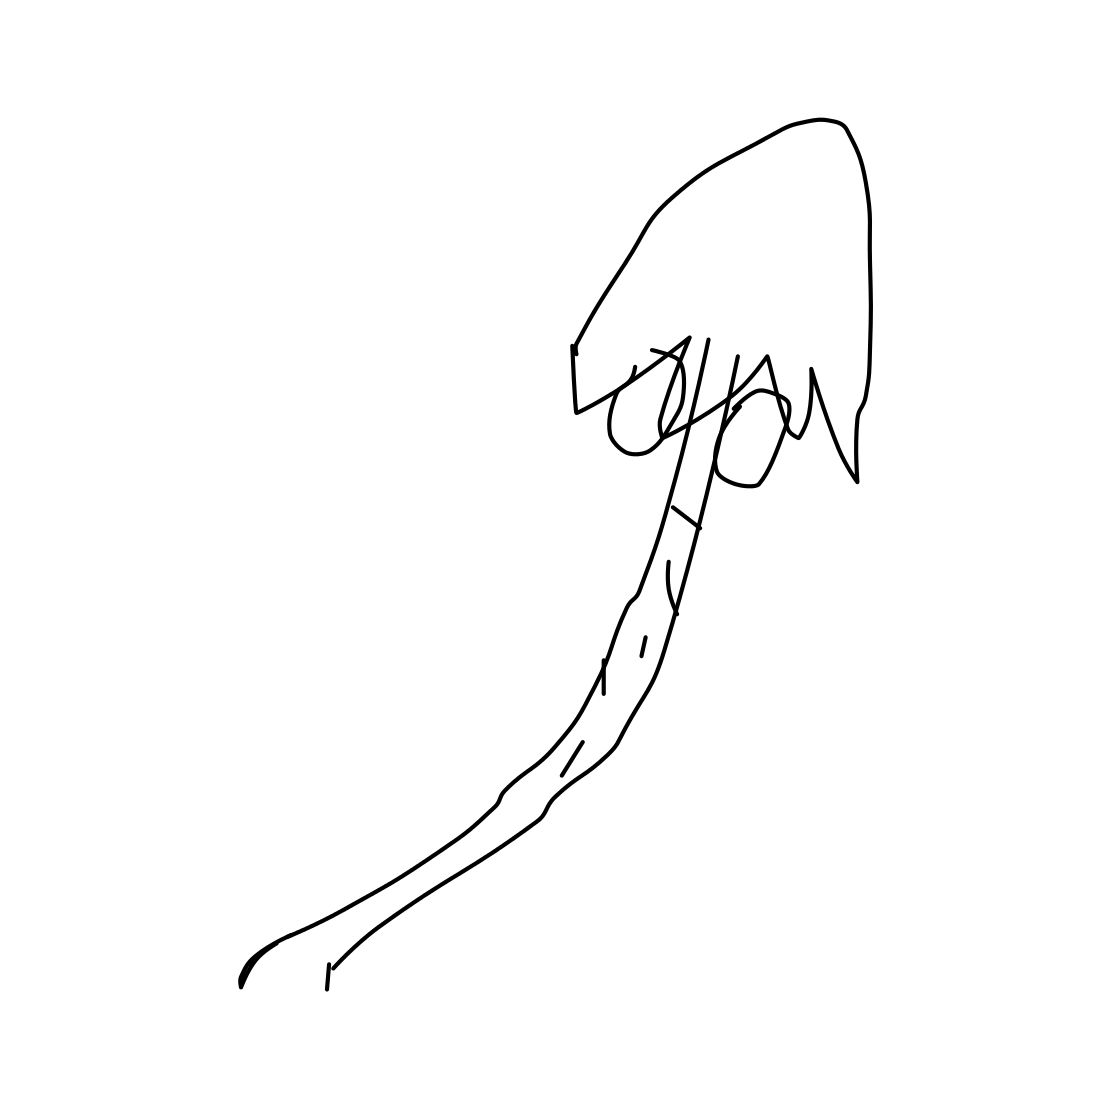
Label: palm tree